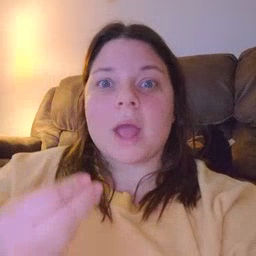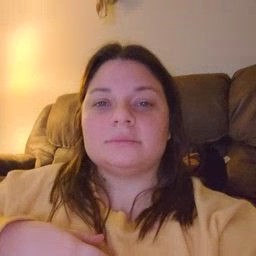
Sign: wet